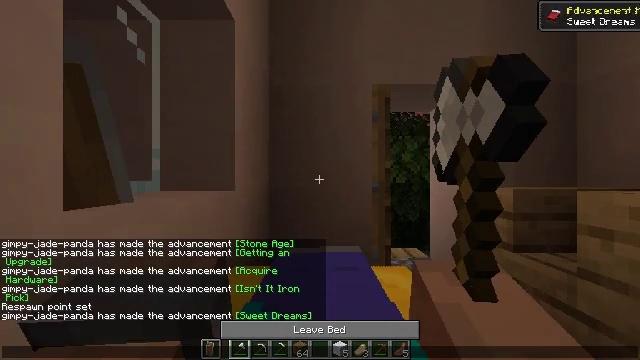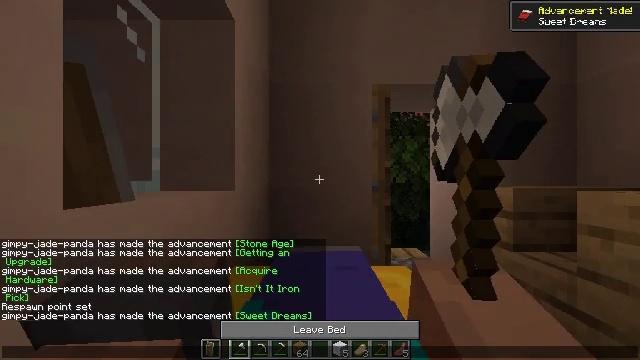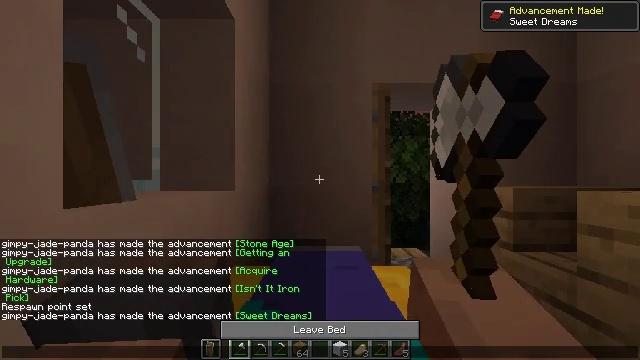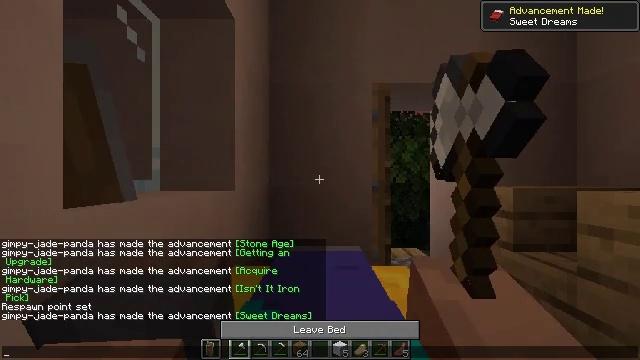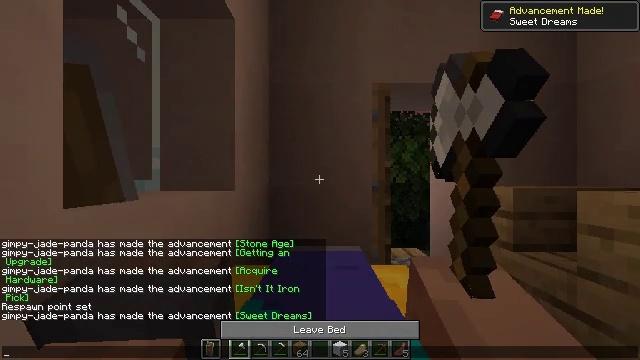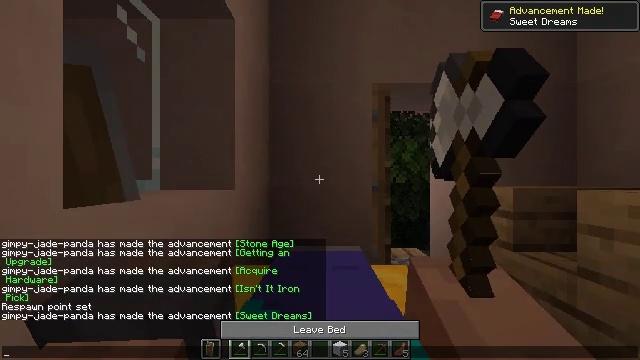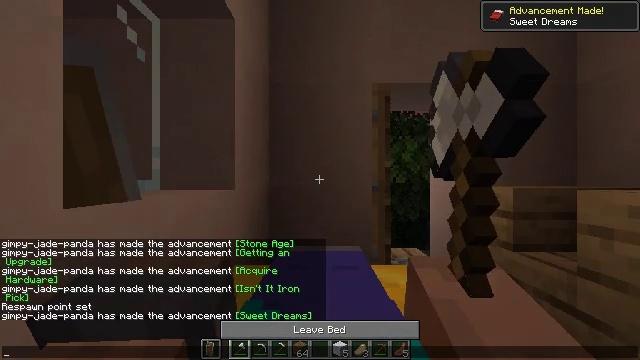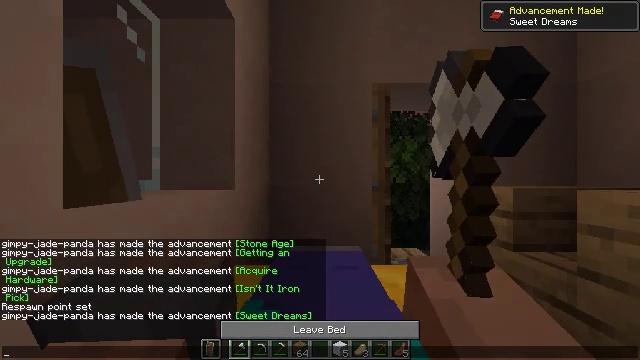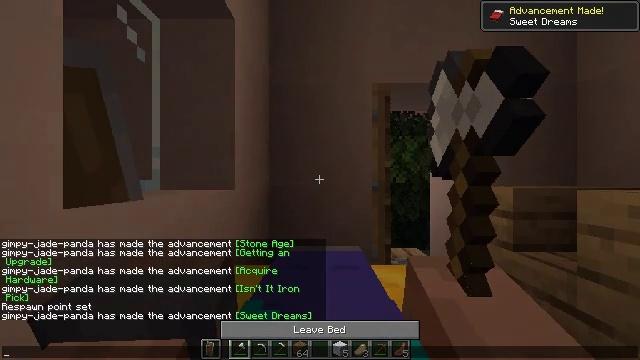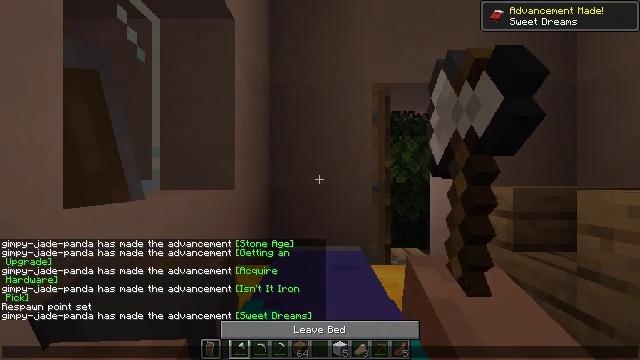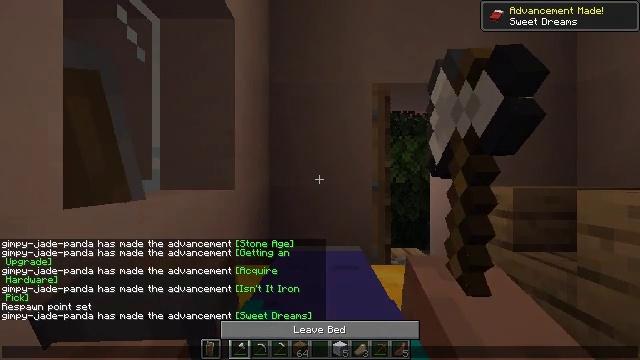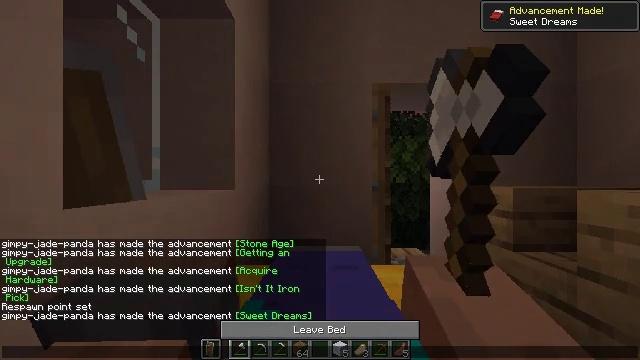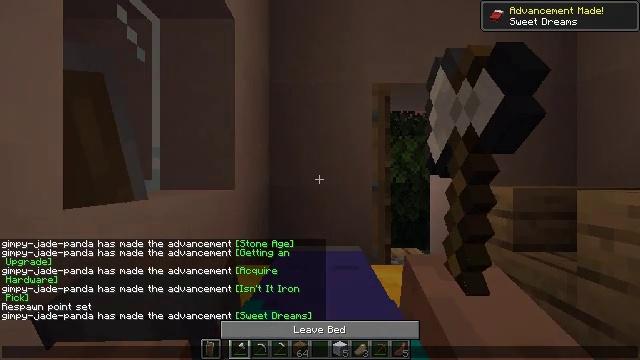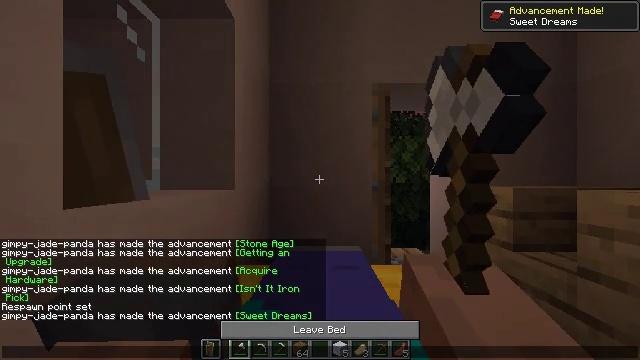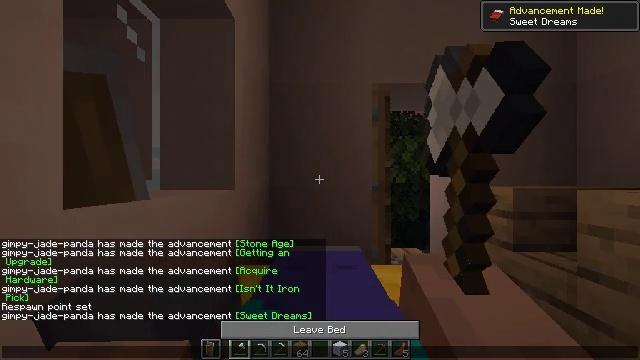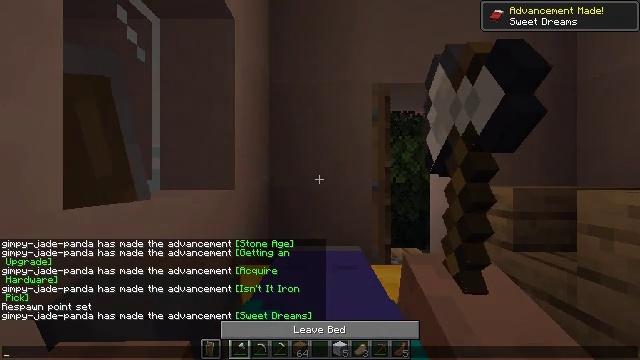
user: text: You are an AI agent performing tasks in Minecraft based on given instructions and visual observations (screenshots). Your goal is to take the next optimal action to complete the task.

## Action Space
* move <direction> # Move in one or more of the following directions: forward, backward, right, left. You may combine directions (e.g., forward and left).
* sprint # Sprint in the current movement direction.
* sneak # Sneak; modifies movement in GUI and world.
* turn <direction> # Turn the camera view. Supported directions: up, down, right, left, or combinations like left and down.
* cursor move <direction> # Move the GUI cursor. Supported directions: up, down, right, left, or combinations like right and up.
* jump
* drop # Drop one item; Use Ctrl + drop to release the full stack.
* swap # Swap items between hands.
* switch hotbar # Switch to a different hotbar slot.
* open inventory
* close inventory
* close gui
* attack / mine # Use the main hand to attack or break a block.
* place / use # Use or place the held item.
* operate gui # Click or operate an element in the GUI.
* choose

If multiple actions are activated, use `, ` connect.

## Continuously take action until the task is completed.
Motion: motion action
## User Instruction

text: Break the composter to recycle it.
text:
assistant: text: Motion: no_op
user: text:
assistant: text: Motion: cursor move left and down
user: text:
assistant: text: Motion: cursor move left and down
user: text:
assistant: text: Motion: no_op
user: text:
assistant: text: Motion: no_op
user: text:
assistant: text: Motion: no_op
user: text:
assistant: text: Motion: no_op
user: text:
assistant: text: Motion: no_op
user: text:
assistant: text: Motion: no_op
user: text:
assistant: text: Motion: no_op
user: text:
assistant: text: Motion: cursor move right and down
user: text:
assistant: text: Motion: cursor move right and down
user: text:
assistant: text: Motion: cursor move right and down
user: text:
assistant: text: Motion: no_op
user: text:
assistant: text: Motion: no_op
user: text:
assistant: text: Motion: no_op
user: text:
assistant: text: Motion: no_op
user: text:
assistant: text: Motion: no_op
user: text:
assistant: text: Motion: no_op
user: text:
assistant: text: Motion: no_op
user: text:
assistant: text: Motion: no_op
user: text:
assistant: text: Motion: no_op
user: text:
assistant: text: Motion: no_op
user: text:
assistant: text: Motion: no_op
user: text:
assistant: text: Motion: no_op
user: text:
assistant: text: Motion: no_op
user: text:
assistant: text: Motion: no_op
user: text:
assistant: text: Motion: cursor move left and up
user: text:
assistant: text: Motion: cursor move right and up
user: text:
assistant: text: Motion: cursor move right